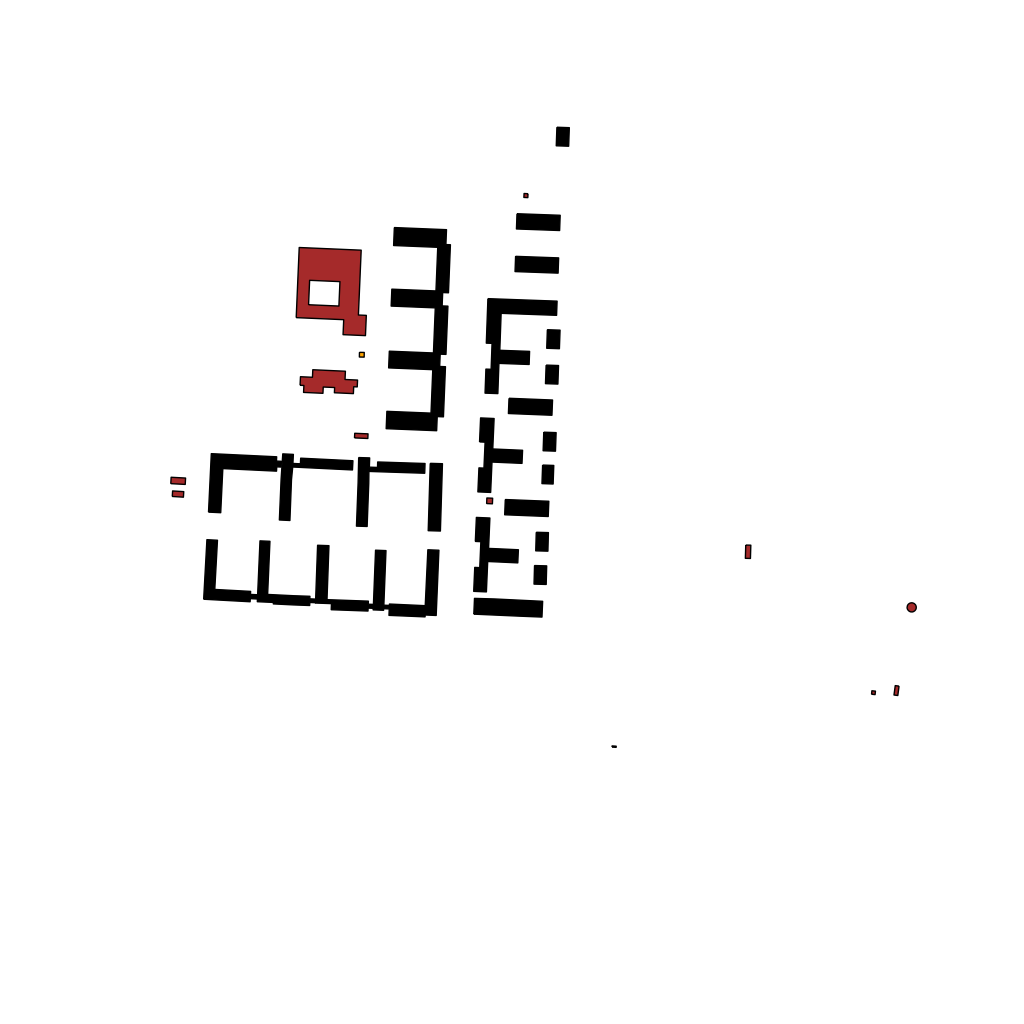
Tags: overhead vector_map, business, recreation, residential, modern, high_rise, individual_rise, low_rise, density_1, Building, Facility, School, 1.0 km²